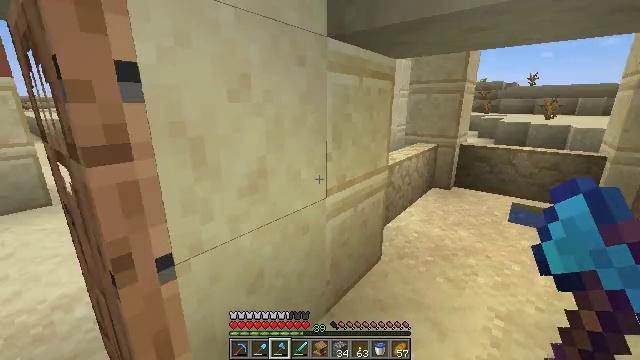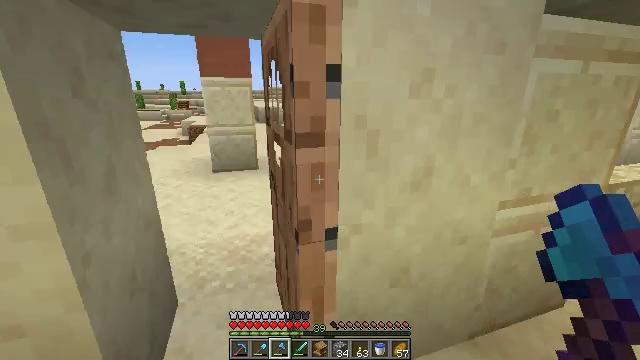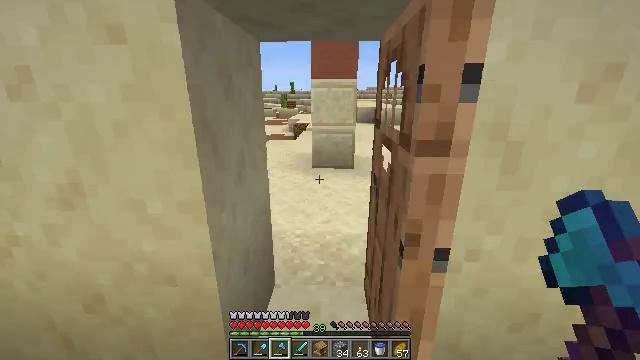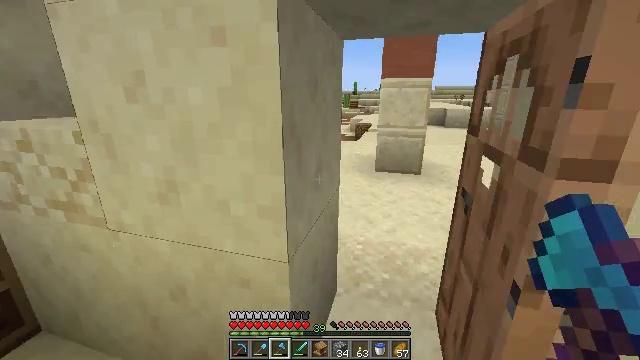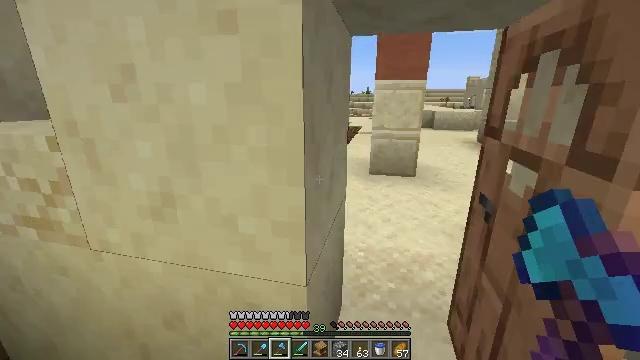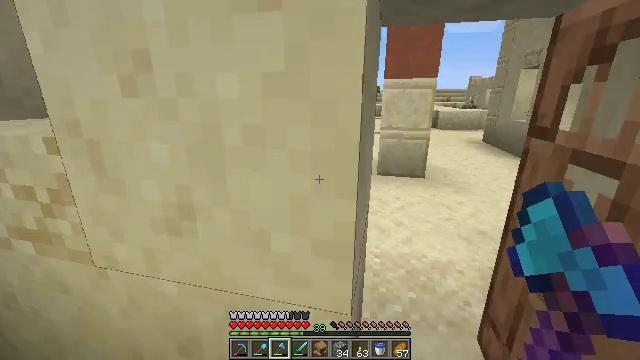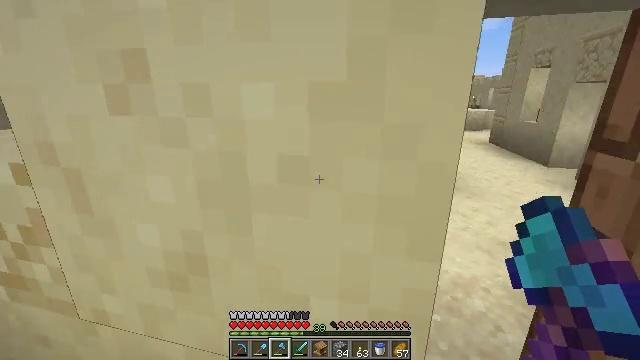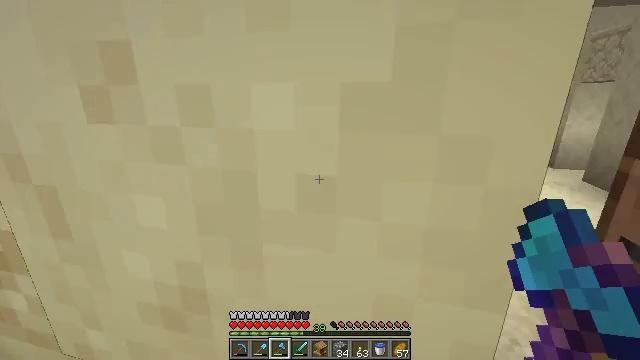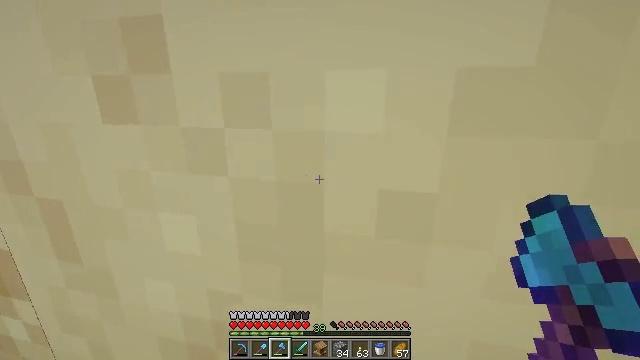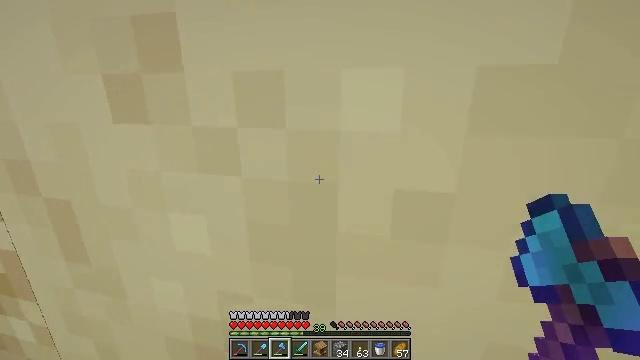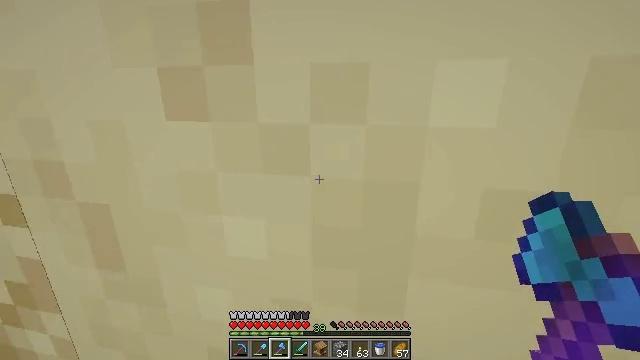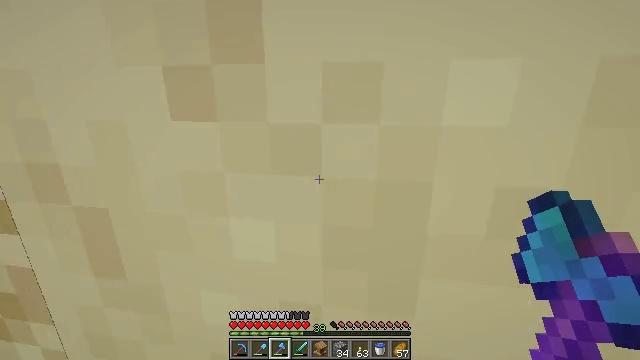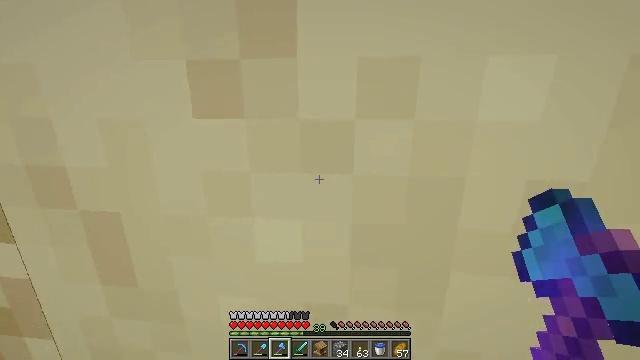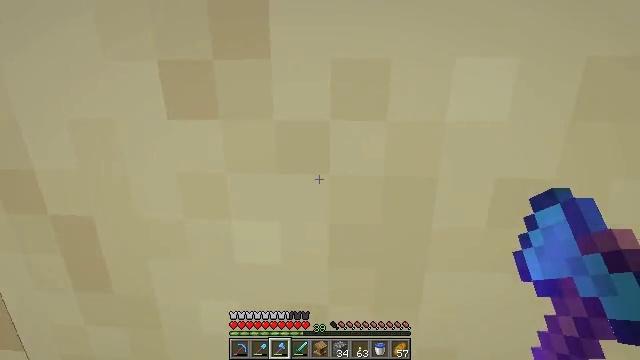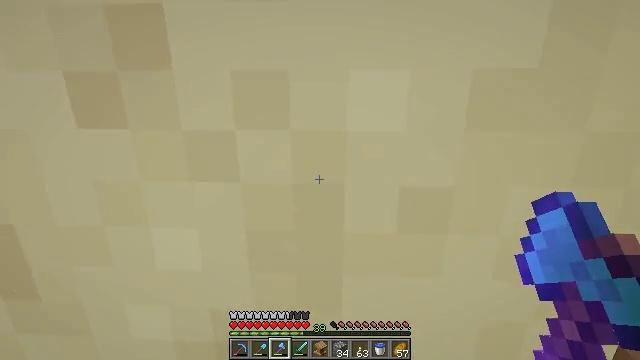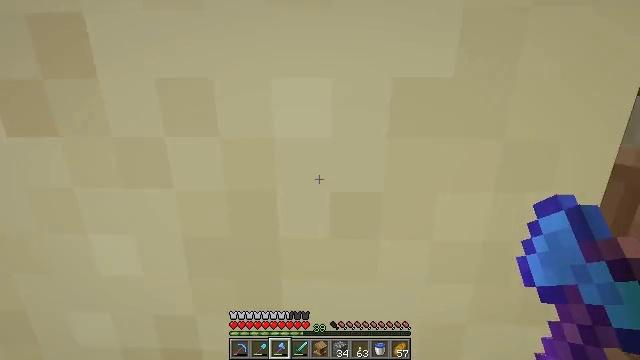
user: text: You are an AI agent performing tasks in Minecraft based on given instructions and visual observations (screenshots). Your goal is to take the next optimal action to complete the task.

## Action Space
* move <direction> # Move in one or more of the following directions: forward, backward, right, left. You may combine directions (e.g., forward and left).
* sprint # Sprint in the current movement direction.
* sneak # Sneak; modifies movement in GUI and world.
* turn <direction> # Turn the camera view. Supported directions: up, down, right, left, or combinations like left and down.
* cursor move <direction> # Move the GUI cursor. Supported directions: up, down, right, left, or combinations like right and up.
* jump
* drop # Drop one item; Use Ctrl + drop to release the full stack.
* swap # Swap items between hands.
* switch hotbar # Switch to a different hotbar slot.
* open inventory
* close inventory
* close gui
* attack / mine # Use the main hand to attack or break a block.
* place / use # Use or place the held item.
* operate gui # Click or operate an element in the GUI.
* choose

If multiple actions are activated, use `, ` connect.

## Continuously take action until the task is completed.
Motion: motion action
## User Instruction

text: Recycle the loom from its place.
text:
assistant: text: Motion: move left, turn left and down
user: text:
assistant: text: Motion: move forward and move left, turn left
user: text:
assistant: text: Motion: move forward and move left, turn left
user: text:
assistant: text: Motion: move forward and move left, turn right
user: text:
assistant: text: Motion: move forward and move left
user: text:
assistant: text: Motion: move forward
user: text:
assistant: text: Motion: move forward
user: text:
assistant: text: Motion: move forward
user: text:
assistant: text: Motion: move forward
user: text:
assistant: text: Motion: move forward, turn right
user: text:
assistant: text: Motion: move forward, turn right
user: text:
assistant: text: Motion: move forward, turn right
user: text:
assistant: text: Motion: move forward and move right, turn right
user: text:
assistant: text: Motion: move forward and move right
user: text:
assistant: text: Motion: move forward and move right
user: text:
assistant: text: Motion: move forward and move right
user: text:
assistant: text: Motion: move forward and move right
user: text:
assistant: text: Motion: move forward and move right
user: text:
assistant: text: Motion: move forward and move right
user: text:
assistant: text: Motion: move forward and move right
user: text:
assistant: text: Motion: move forward
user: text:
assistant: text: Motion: move forward
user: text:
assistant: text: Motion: move forward
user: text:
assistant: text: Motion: move forward
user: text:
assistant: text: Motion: move forward
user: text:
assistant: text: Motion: move forward
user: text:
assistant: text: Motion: move forward
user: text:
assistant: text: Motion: move forward
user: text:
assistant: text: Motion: no_op
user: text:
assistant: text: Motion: turn left